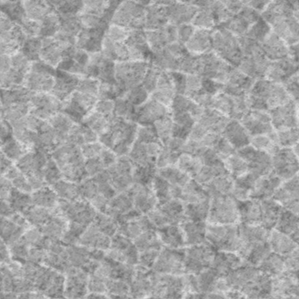
Label: frost